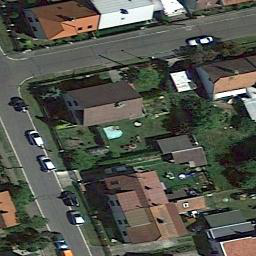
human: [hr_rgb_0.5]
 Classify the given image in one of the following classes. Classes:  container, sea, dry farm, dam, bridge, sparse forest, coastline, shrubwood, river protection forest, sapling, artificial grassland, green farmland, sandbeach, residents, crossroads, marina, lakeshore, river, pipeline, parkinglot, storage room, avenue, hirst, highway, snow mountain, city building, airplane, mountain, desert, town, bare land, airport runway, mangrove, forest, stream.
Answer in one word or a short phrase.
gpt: residents